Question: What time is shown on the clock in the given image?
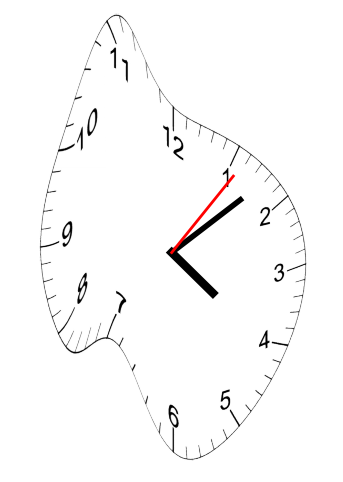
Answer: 04:08:06